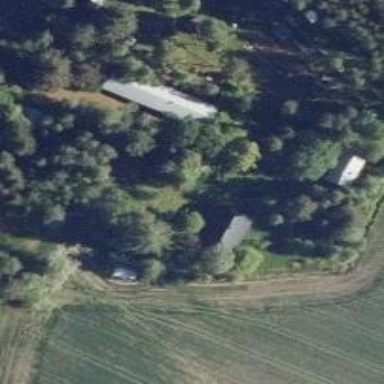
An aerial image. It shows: Farm.